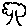
Label: tree